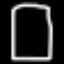
Label: square